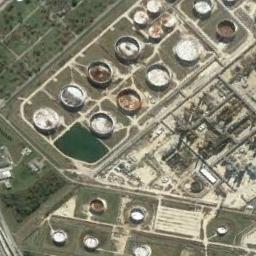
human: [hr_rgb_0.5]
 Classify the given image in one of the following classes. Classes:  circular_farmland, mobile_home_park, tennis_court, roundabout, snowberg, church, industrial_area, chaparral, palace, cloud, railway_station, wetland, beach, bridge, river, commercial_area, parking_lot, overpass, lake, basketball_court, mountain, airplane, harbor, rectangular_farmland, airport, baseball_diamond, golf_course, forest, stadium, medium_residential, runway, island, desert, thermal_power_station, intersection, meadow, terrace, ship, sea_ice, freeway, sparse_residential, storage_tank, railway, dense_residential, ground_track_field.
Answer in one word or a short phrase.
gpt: storage_tank